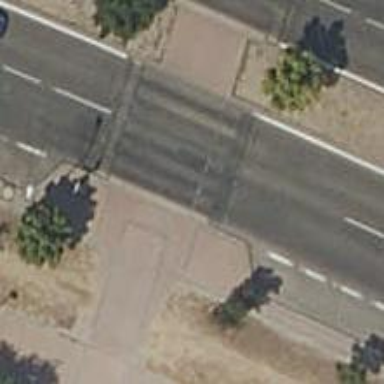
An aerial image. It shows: Marked crossing with traffic-calming table.